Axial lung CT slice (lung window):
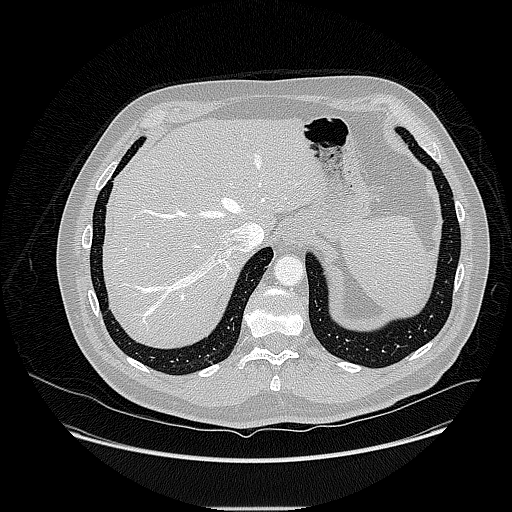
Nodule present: no